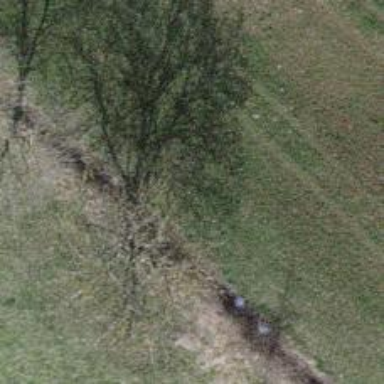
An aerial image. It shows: Hedge acting as barrier.